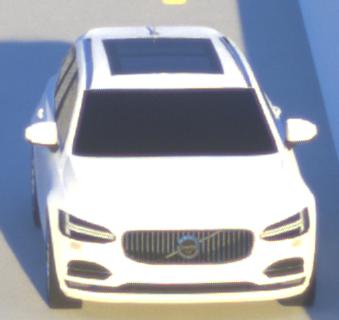
Make: Volvo
Model: V90
Detailed model: -
Model produced from: 2016
Model produced until: 2020
Doors: 5
Color: white
Road condition: dry road
Daytime: sunrise or sunset
Contrast: medium contrast